Question: Im trying to hide the navigation controller top bar from my storyboard view, because i'm actually hiding it programmatically and when Iloit's getting reescaled in execution time
Here is an image so you can understand it in a better way:

that top bar it's not appearing in my app and I would like to hide it in the storyboard too.
Any clue?
Thanks in advance!
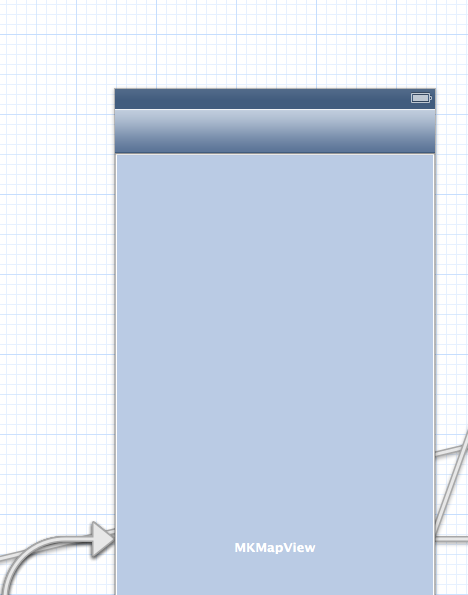
Answer: Select the Navigation Controller, and go to the settings in the right bar :

In the "Navigation Controler" section, uncheck "Shows Navigation Bar", and you're good to go !
Here is what you'll get :